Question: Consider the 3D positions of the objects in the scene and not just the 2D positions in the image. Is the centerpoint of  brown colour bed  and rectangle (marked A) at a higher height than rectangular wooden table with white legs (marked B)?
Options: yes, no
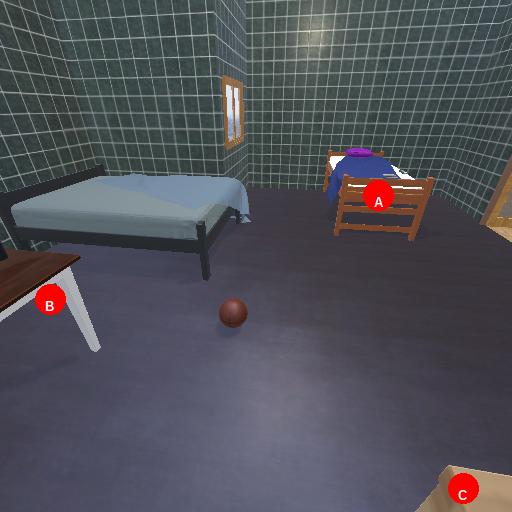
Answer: yes